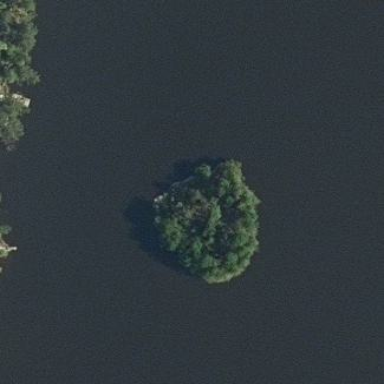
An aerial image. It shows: Islet.